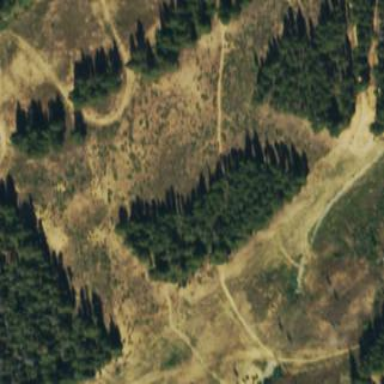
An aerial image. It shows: Woodland with evergreen needle-leaved trees.